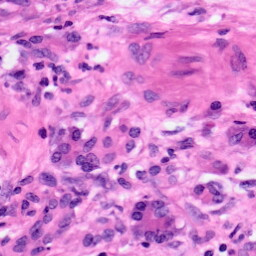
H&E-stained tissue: Pancreatic